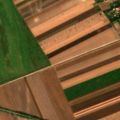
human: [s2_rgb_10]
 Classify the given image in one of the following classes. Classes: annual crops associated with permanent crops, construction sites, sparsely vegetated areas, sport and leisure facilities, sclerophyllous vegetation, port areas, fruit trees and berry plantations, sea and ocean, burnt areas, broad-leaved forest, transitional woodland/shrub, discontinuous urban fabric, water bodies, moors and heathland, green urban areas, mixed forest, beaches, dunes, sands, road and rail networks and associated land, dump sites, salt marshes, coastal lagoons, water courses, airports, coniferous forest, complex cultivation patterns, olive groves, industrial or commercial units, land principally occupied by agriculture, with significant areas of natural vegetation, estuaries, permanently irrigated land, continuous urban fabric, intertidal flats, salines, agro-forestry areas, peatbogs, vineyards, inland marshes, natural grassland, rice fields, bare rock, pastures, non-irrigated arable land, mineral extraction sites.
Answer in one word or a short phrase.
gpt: discontinuous urban fabric, non-irrigated arable land, complex cultivation patterns